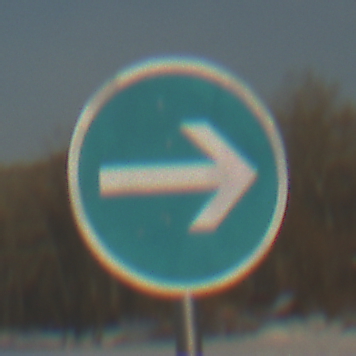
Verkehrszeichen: VorgeschriebeneFahrtrichtungHierRechts
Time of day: MorningAfternoon
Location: Outdoor (Suburban)
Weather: PartlyCloudy
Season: NotSpecified
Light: Natural